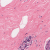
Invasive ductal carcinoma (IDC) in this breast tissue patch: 0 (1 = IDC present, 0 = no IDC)